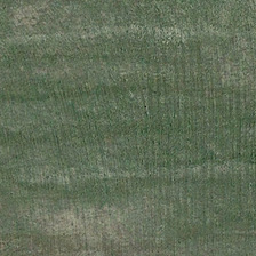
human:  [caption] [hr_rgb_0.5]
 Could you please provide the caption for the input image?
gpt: The grassland has vertical texture.

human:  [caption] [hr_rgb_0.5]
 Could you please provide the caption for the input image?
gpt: There are some vertical textures on the grass.

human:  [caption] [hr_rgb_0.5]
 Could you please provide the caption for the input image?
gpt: The grass is sparse and bare in some places.

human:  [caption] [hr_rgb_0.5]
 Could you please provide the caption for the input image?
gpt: This grassland is somewhere bald.

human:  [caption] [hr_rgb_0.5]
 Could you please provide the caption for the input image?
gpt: There's a certain vertical consistency on the lawn.